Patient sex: M
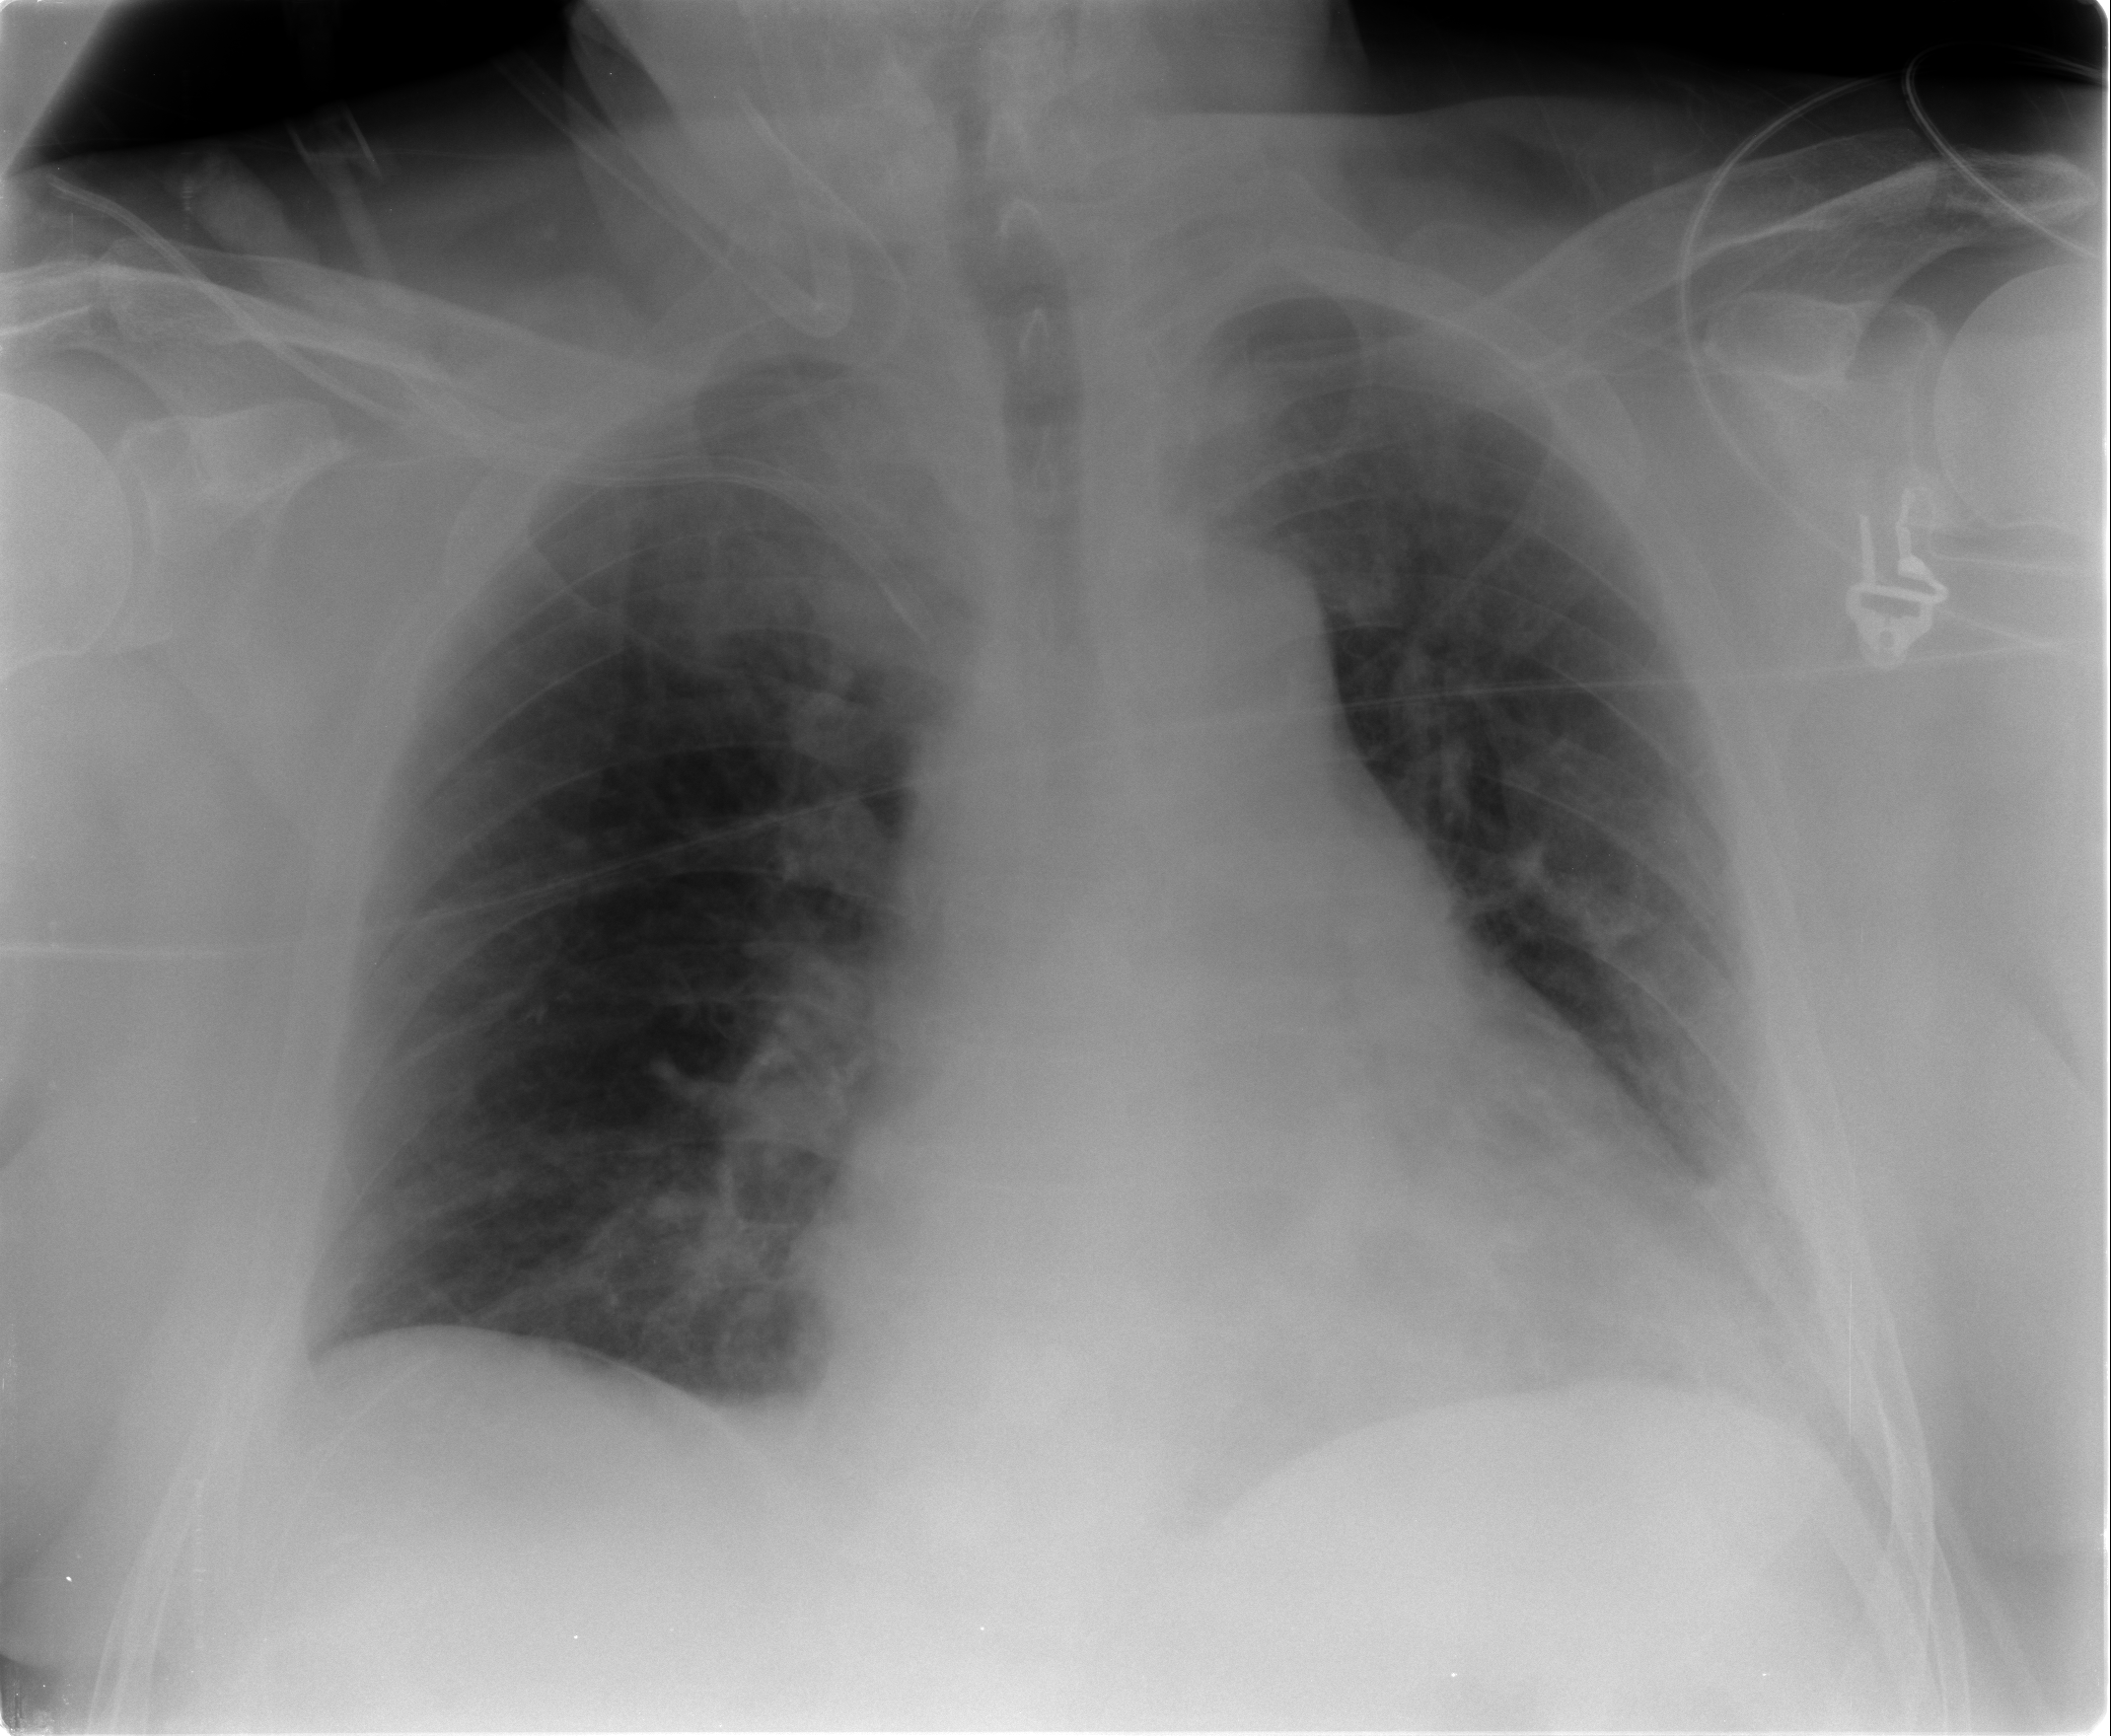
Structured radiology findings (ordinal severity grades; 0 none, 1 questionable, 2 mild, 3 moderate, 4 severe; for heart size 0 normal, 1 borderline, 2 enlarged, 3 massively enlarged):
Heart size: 2
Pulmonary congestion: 2
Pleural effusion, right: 0
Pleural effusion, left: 0
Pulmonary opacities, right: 0
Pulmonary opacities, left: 0
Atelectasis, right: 1
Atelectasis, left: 1